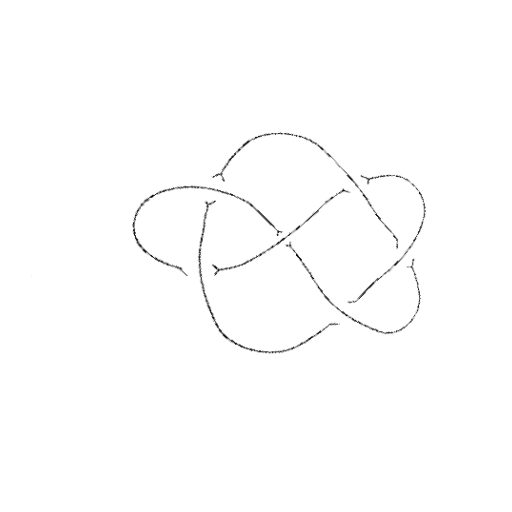
Crossing number: 6